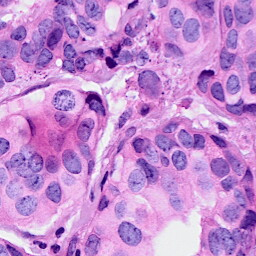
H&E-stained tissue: Breast